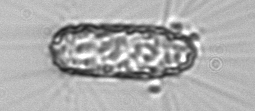
Label: Corethron_hystrix